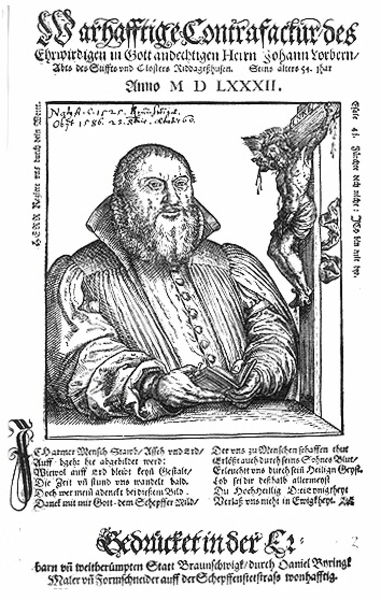
Titel: Bildnis des Johann Lorber
Künstler: Daniel Byringk
Institution: (Seriendruck)
Schlagwörter: mann, weiß, grau, mund, nase, schwarz, zeichnung, bart, bibel, falten, gesicht, kragen, rahmen, tot, vollbart, ärmel, bild, bildnis, herr, hände, portrait, porträt, kirche, geistlicher, gewand, mantel, reich, kaufmann, blatt, brustbild, knopf, renaissance, lächeln, holzschnitt, schrift, papier, grafik, graphik, spalten, papst, dick, inschrift, zahlen, ziffern, lesen, deutsch, faltenwurf, knöpfe, fett, penis, blut, buch, kreuz, linie, druck, druckgraphik, schwarz-weiß, druckgrafik, holzstich, radierung, stich, titel, seite, text, zeitung, überschrift, beten, gebet, buchdruck, prister, gebetsbuch, halbfigurig, christus, jesus, jesus christus, kreuzigung, leiden, mittelalter, wams, priester, kruzifix, luther, gothik, kupferstich, gekreuzigt, fraktur, quadrat, flugblatt, johann, handschrift, römische zahlen, neuzeit, gekreuzigter, majuskel, seriendruck, als, anno, jesud, chrisus, randschrift, aufgeschalgen, 1582, guttenberg, luterh, buchbinder